Field crop: maize
Growth stage: 2
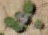
Species: chenopodium